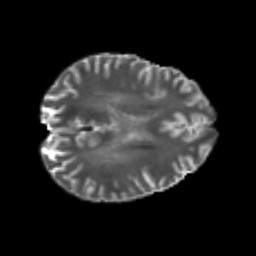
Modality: T2w
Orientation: axial
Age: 35
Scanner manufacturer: philips
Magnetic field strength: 3 T
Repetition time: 8.584 s
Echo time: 0.127 s